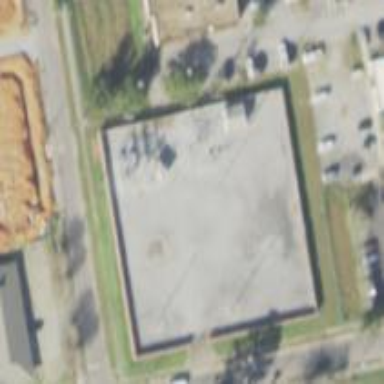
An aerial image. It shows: Outdoor distribution substation secured by wall.